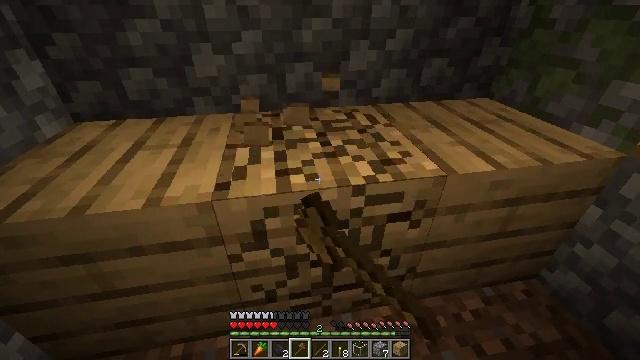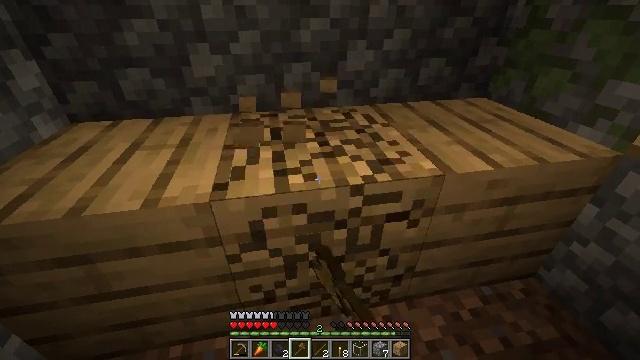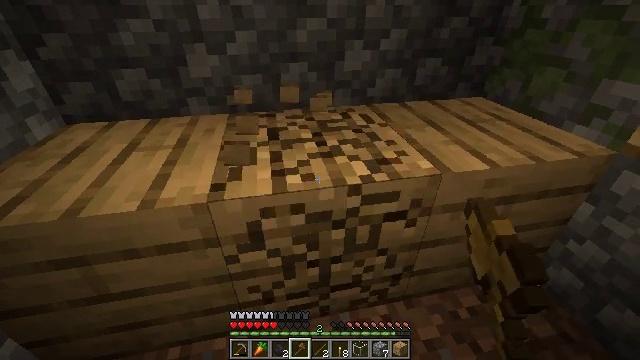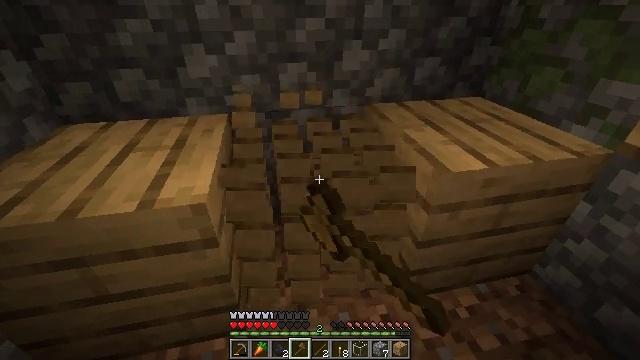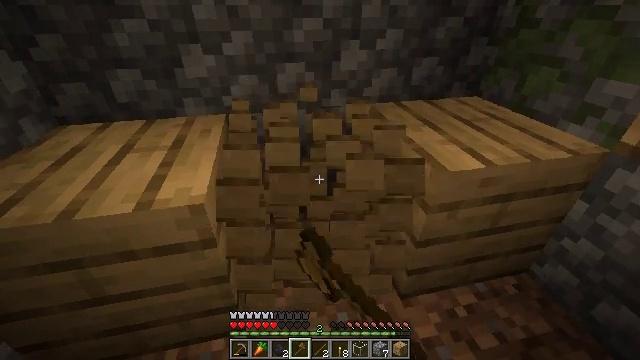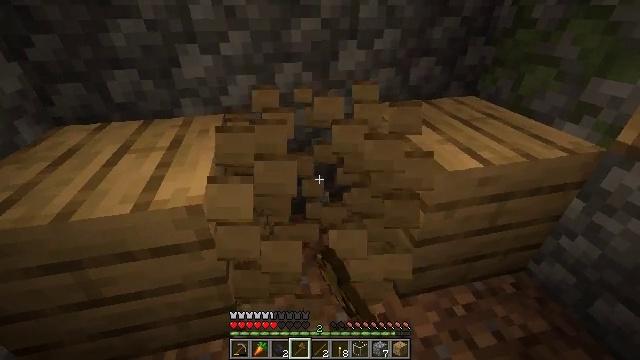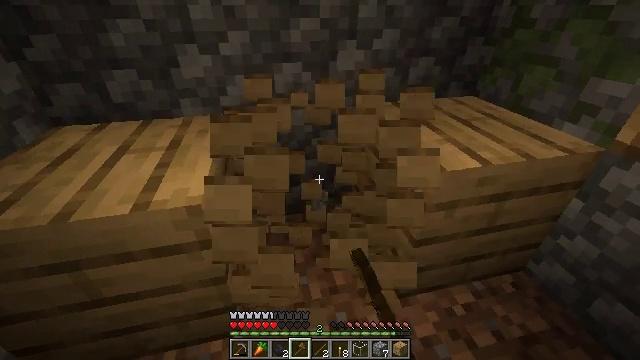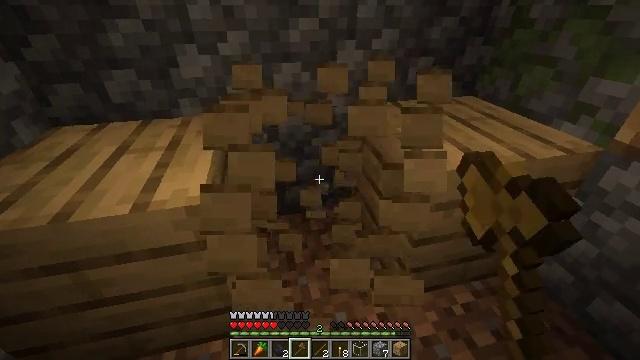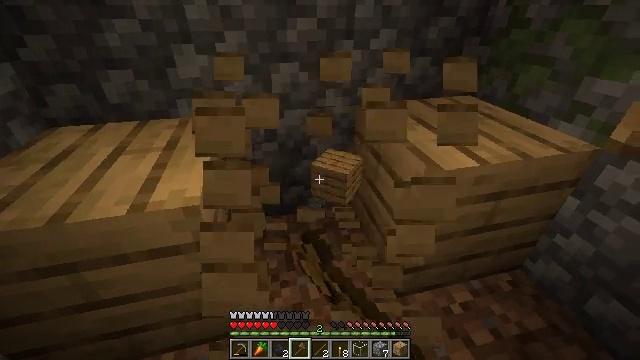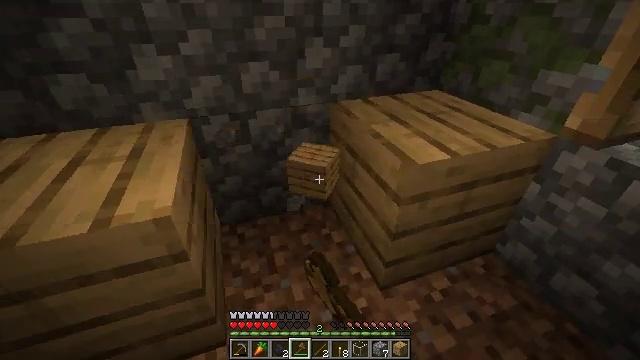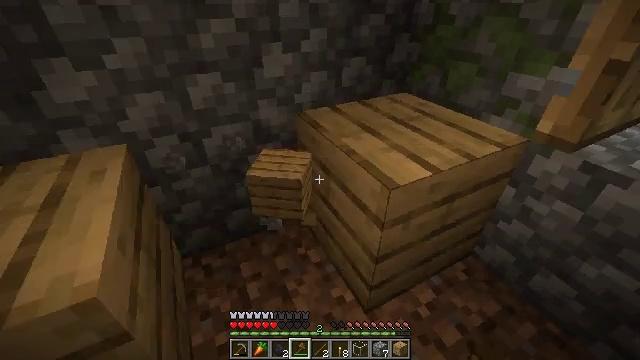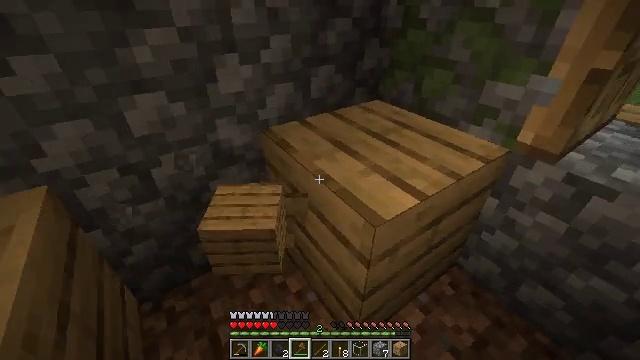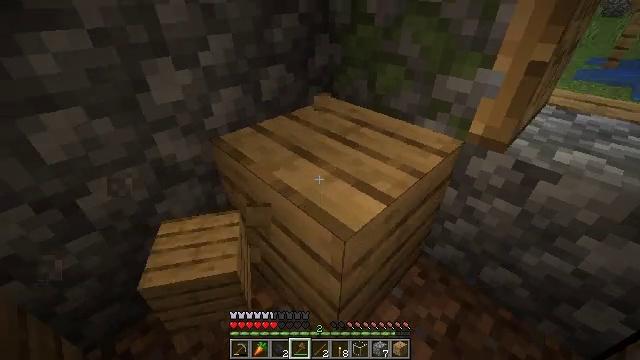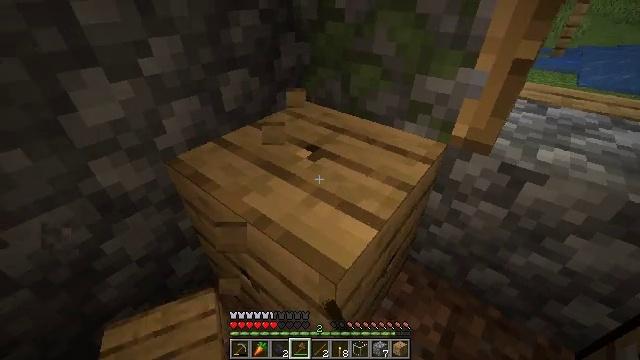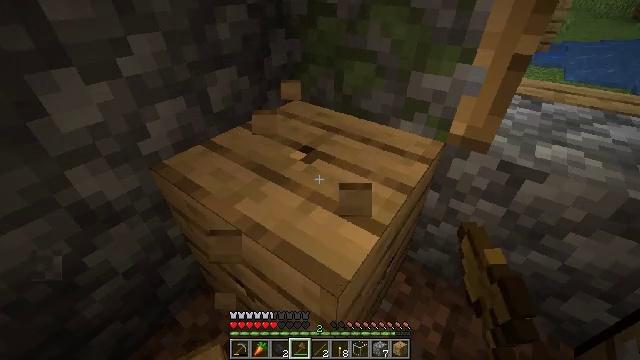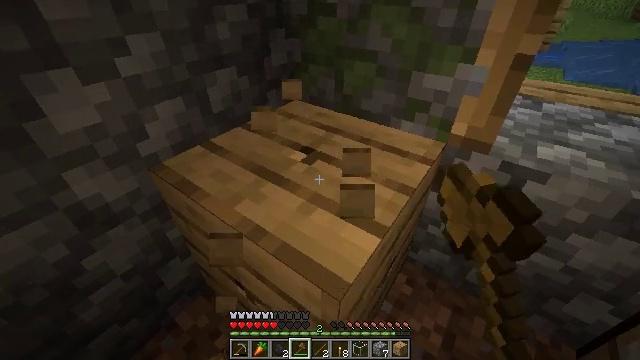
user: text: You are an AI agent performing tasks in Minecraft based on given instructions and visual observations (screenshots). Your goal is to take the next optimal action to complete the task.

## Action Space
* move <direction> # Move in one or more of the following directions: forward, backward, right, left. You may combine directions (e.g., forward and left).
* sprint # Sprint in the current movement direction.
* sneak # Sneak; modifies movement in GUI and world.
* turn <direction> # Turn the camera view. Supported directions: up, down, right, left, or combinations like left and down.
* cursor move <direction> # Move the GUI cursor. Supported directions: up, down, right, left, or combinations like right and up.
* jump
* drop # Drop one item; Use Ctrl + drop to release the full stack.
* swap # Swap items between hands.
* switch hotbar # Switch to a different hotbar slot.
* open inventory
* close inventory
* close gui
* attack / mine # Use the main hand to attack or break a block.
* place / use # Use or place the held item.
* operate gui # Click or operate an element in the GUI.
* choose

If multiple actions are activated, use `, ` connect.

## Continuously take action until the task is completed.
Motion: motion action
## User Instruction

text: Attack the oak planks to recycle it.
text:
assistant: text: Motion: attack / mine
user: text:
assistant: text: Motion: attack / mine
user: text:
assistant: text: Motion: attack / mine
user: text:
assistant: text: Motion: attack / mine
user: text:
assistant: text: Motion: attack / mine
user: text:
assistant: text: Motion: attack / mine
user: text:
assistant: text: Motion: attack / mine
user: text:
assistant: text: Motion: attack / mine
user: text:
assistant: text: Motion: move forward, turn right, attack / mine
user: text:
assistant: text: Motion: move forward, turn right, attack / mine
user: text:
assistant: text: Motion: move forward, turn right, attack / mine
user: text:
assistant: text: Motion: move forward, turn right and down, attack / mine
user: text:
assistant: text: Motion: turn right and down, attack / mine
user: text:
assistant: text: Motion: turn right, attack / mine
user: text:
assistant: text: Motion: attack / mine
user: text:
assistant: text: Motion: attack / mine
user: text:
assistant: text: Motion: attack / mine
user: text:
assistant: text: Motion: attack / mine
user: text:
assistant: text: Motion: attack / mine
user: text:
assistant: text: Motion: attack / mine
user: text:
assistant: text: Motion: attack / mine
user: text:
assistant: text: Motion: attack / mine
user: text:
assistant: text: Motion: attack / mine
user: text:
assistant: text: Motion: attack / mine
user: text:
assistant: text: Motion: attack / mine
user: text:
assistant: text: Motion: attack / mine
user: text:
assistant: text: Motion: attack / mine
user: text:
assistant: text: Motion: attack / mine
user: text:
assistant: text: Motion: attack / mine
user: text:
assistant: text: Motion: attack / mine